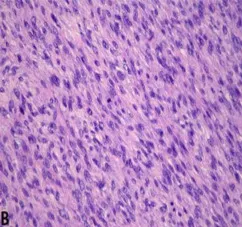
Histopathological features of paratesticular dedifferentiated liposarcoma with rhabdomyosarcomatous component. (B) Dedifferentiated tumor is cellular and resembles pleomorphic spindle cells with hyperchromatic nuclei and inconspicuous nucleoli (H&E, x400).
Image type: pathology (h&e)